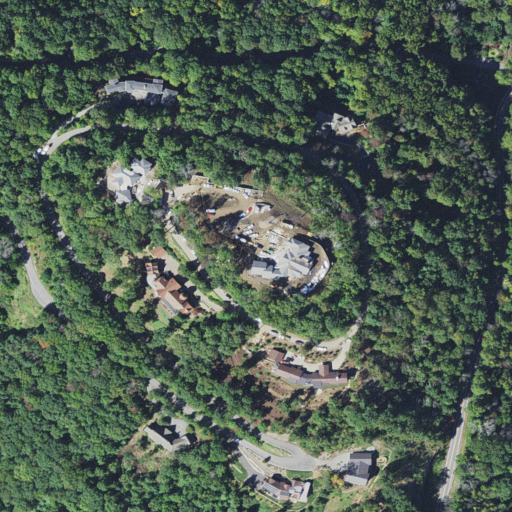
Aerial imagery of mountain in North Carolina named Rich Knob containing open development, deciduous forest, medium intensity development, and low intensity development